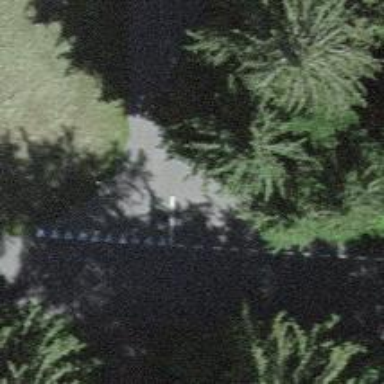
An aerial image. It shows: Road with "give way" sign.